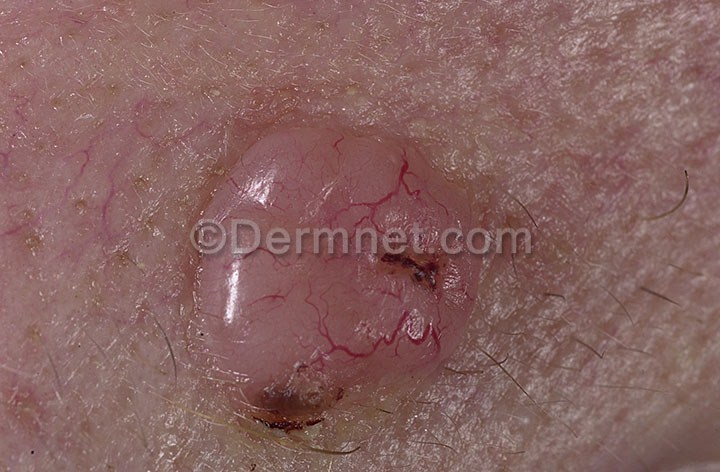
Disease: Actinic Keratosis Basal Cell Carcinoma and other Malignant Lesions